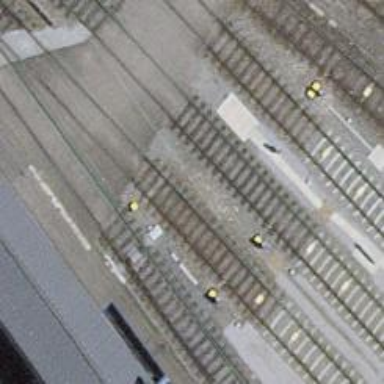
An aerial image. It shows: Railway switch.